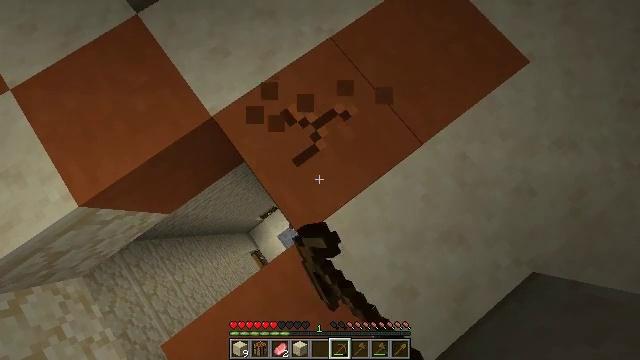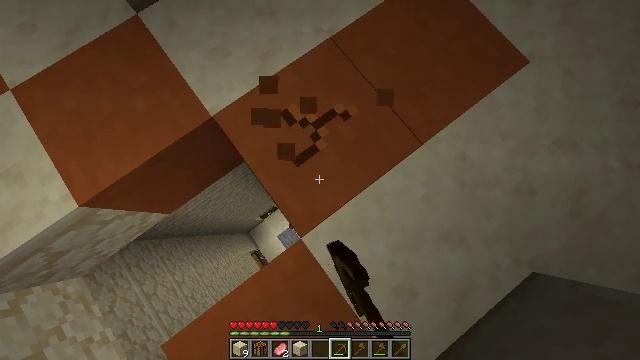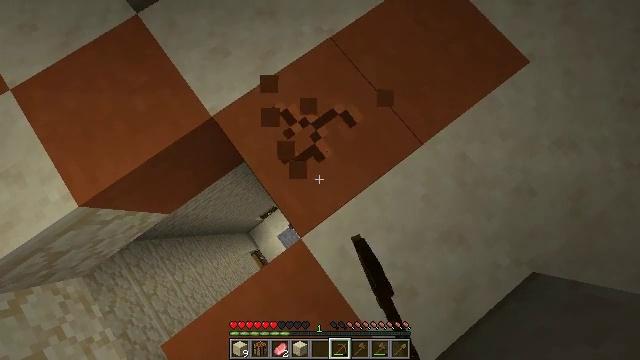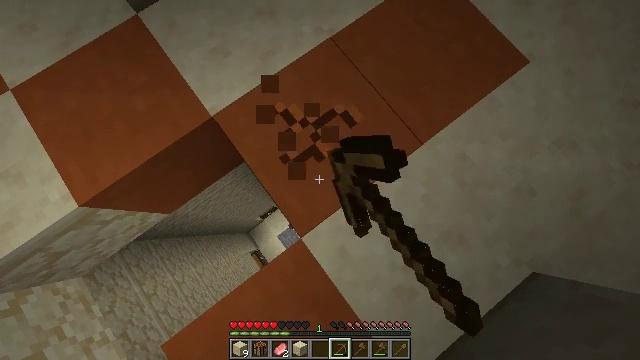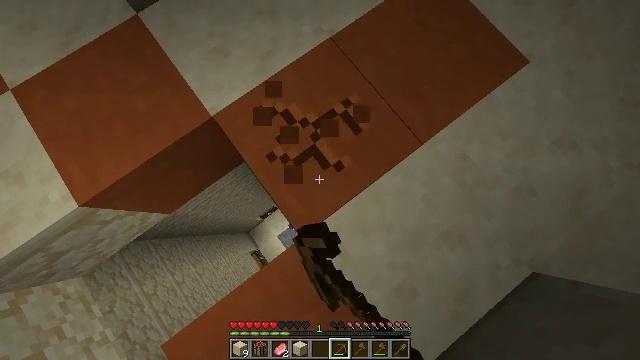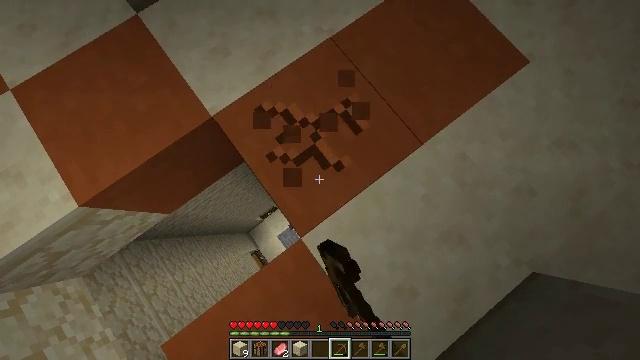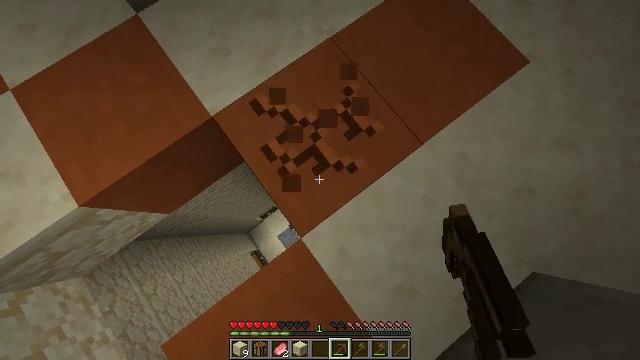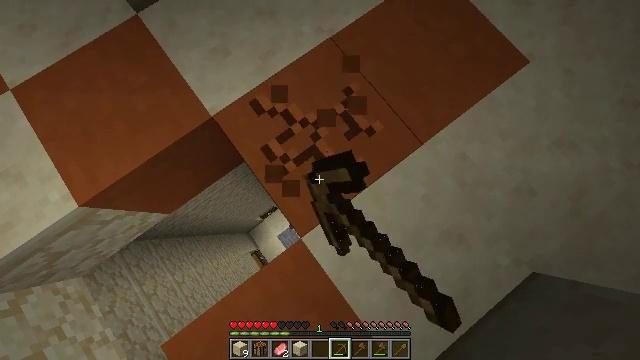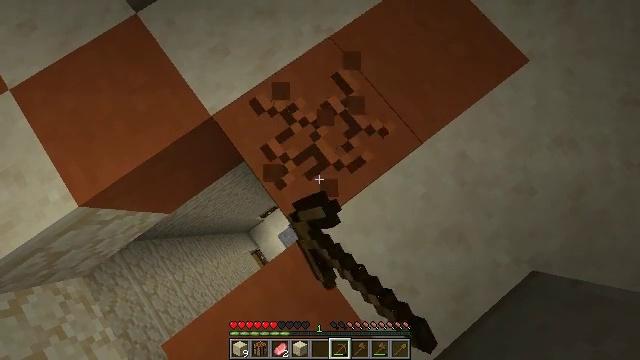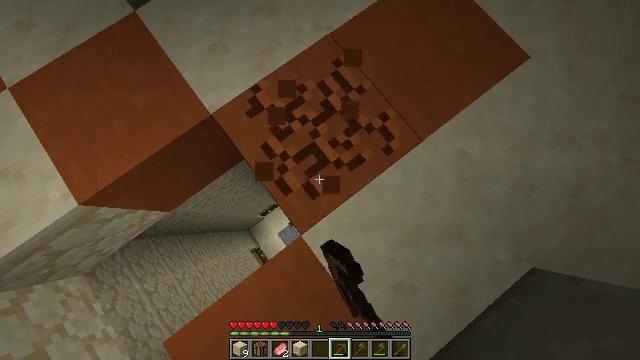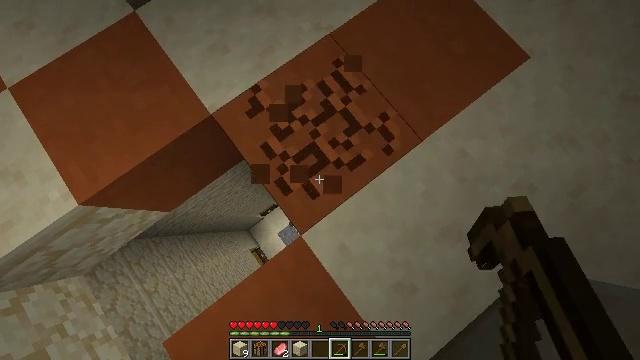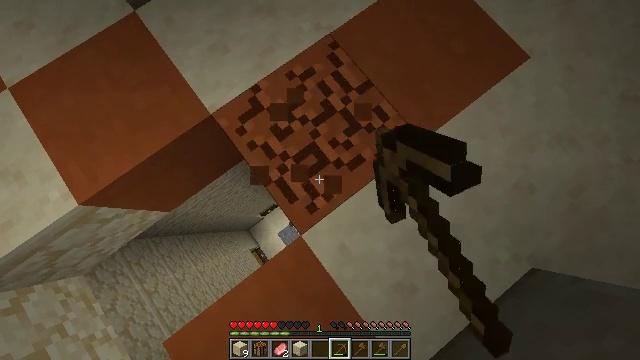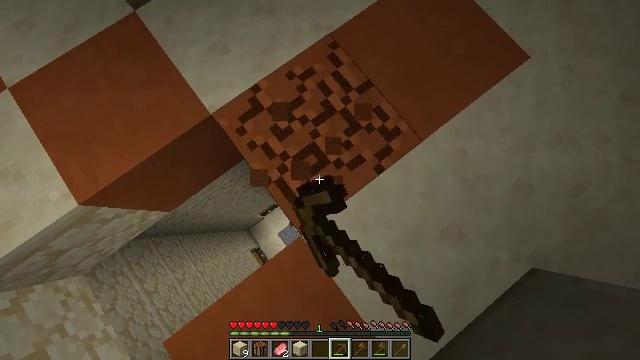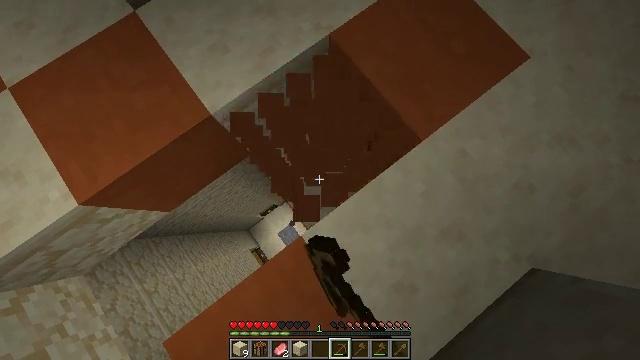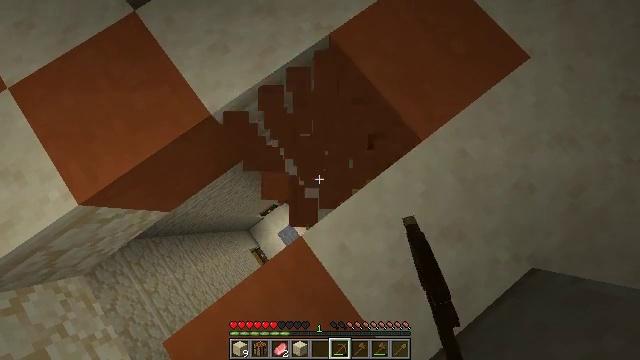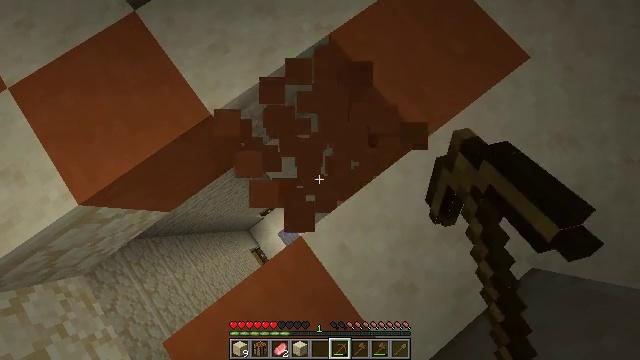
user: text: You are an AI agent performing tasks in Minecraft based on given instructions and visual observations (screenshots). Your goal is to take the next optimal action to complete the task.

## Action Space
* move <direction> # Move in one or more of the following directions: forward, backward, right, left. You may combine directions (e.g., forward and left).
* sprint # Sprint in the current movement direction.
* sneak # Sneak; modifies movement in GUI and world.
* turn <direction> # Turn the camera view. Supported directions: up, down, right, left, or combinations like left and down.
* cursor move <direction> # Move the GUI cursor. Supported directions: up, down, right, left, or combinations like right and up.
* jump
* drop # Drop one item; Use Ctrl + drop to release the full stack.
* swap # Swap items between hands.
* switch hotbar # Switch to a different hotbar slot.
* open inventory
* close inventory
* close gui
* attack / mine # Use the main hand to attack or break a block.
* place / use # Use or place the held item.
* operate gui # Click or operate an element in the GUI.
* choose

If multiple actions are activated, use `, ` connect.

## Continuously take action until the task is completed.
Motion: motion action
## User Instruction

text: Break the orange terracotta for materials.
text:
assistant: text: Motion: attack / mine
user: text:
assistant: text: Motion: attack / mine
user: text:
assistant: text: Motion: attack / mine
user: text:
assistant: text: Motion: attack / mine
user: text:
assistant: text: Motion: attack / mine
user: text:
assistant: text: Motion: attack / mine
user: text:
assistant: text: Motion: attack / mine
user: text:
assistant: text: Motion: attack / mine
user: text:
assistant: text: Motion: attack / mine
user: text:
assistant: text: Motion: attack / mine
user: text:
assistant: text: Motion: attack / mine
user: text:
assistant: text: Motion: attack / mine
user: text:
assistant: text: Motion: attack / mine
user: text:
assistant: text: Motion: attack / mine
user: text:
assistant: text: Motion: attack / mine
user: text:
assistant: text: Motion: attack / mine
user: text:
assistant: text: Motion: attack / mine
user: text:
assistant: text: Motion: attack / mine
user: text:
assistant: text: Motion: attack / mine